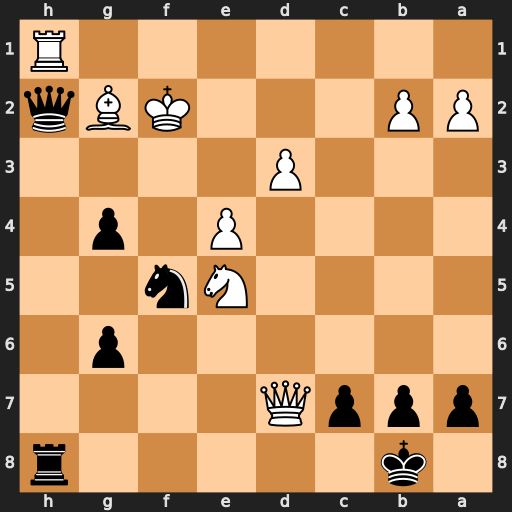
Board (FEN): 1k5r/pppQ4/6p1/4Nn2/4P1p1/3P4/PP3KBq/7R
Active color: b
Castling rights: -
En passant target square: -
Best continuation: Qg3+ Kf1 Ne3+ Ke2 Qxg2+ Kxe3 Qxh1